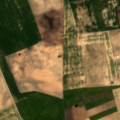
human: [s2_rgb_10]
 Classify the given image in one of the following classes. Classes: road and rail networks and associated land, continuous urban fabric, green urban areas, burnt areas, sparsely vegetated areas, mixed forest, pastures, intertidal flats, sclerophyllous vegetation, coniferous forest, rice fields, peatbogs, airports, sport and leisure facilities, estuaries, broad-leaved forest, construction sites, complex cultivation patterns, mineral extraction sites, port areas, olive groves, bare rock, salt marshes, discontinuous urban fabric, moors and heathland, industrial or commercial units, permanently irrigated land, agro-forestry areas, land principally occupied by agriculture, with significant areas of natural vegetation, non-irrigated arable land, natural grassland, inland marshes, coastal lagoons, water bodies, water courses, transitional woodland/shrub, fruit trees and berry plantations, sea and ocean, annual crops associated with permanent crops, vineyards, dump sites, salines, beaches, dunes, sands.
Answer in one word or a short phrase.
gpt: non-irrigated arable land, pastures